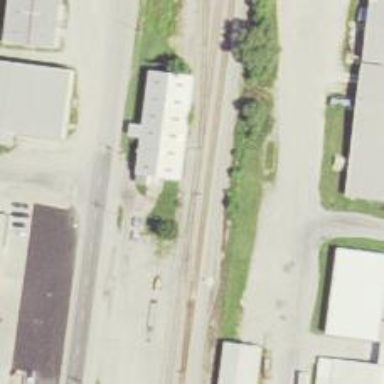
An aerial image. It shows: Railway siding for service.